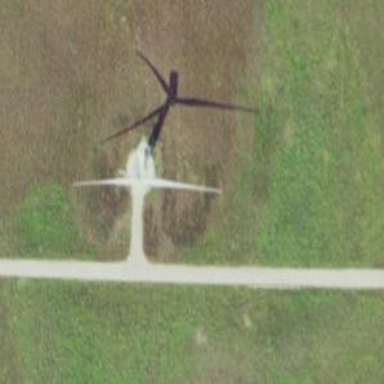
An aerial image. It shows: Wind turbine generator that utilizes wind as its source for generating electricity. It is of the horizontal axis type.